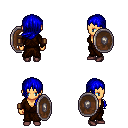
a pixel art fantasy rpg character, female body template, human, tanned skin, brown robe, white pants, blue left-swept hairstyle, leather bracers, maroon shoes, shield, four views (front, back, left, right), 2x2 character sprite sheet, small pixel art, hard edges, no anti-aliasing